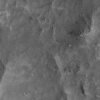
Atmospheric dust classification: not_dusty